Question: Image icons are coming if I use html file directly inside of the downloaded TinyMCE pack.If I am using that as web applications all its functionality is working well.But icons are not coming.Am using TinyMCE 4.0.28 version.
'''
tinymce.init({
relative_urls : false,
remove_script_host : false,
convert_urls : true,
selector: "textarea#elm1",
theme: "modern",
width: 800,
height: 500,
plugins: [
"advlist autolink link image lists charmap print preview hr anchor pagebreak spellchecker",
"searchreplace wordcount visualblocks visualchars code fullscreen insertdatetime media nonbreaking",
"save table contextmenu directionality emoticons template paste textcolor"
],
toolbar: "insertfile undo redo | styleselect | bold italic | alignleft aligncenter alignright alignjustify | bullist numlist outdent indent | l ink image | print preview media fullpage | forecolor backcolor emoticons",
style_formats: [
{title: 'Bold text', inline: 'b'},
{title: 'Red text', inline: 'span', styles: {color: '#ff0000'}},
{title: 'Red header', block: 'h1', styles: {color: '#ff0000'}},
{title: 'Example 1', inline: 'span', classes: 'example1'},
{title: 'Example 2', inline: 'span', classes: 'example2'},
{title: 'Table styles'},
{title: 'Table row 1', selector: 'tr', classes: 'tablerow1'}
]
});
'''
Other images included.

Servlet API Alone I have used for this.No other mechanism.
'''
<button tabindex="-1" type="button" role="presentation">
<i class="mce-ico mce-i-emoticons"></i>
</button>
'''
'''
<!-- To map all the static contents below code starts -->
<servlet-mapping>
<servlet-name>default</servlet-name>
<url-pattern>*.html</url-pattern>
</servlet-mapping>
<servlet-mapping>
<servlet-name>default</servlet-name>
<url-pattern>*.jpg</url-pattern>
</servlet-mapping>
<servlet-mapping>
<servlet-name>default</servlet-name>
<url-pattern>*.png</url-pattern>
</servlet-mapping>
<servlet-mapping>
<servlet-name>default</servlet-name>
<url-pattern>*.css</url-pattern>
</servlet-mapping>
<servlet-mapping>
<servlet-name>default</servlet-name>
<url-pattern>*.js</url-pattern>
</servlet-mapping>
<servlet-mapping>
<servlet-name>default</servlet-name>
<url-pattern>*.gif</url-pattern>
</servlet-mapping>
<!-- To map all the static contents below code ends -->
<!-- To map all the non-static contents below code starts -->
<servlet>
<servlet-name>ControllerServlet</servlet-name>
<servlet-class>tut.core.Controller</servlet-class>
</servlet>
<servlet-mapping>
<servlet-name>ControllerServlet</servlet-name>
<url-pattern>/</url-pattern>
</servlet-mapping>
<!-- To map all the non-static contents below code ends -->
'''
Why only icons are not coming for Italic as it is not working for emotions and etc?.But other images are coming properly.
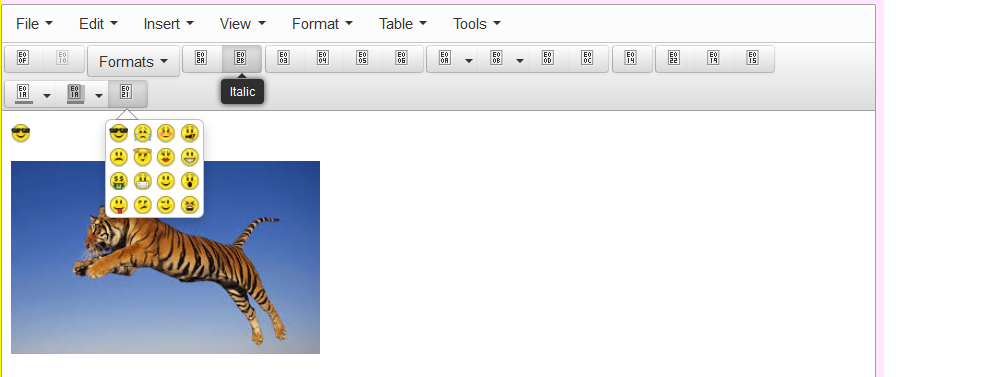
Answer: TinyMCE is using icoMoon (<URL> for its icons.
Make sure there are '.woff'/'.svg'/'.ttf'-Files in your sikn
onts folder.
Check that it is served correctly. e.g. with some Browser-Dev-Tool:

If this is fine, check your 'skin.css'. It should contain the styles as a symbol content.
'''
.mce-i-italic:before {
content:"\e02b"
}
'''
Perhaps the file was saved or read with the worng encoding or mime-type.
If you are modifying the icons you need to alter the Icons.less. <URL>